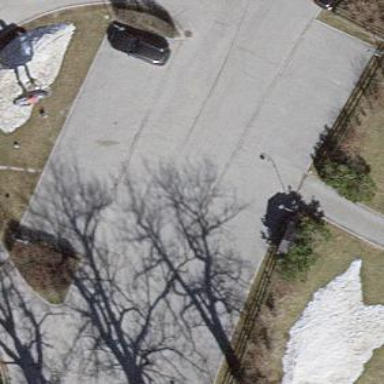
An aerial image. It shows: Parking area with surface.